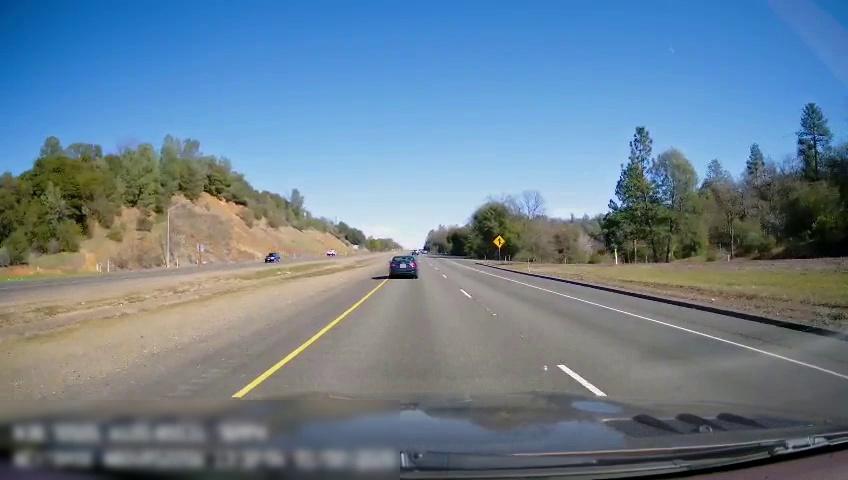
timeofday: Day
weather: Sunny
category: Drivable Space
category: Drivable Space
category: Vehicles | SUV
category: Vehicles | SUV
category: Vehicles | Car
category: Lanes | Current Lane
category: Lanes | Current Lane
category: Lanes | Alternate Lane
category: Traffic | Signs